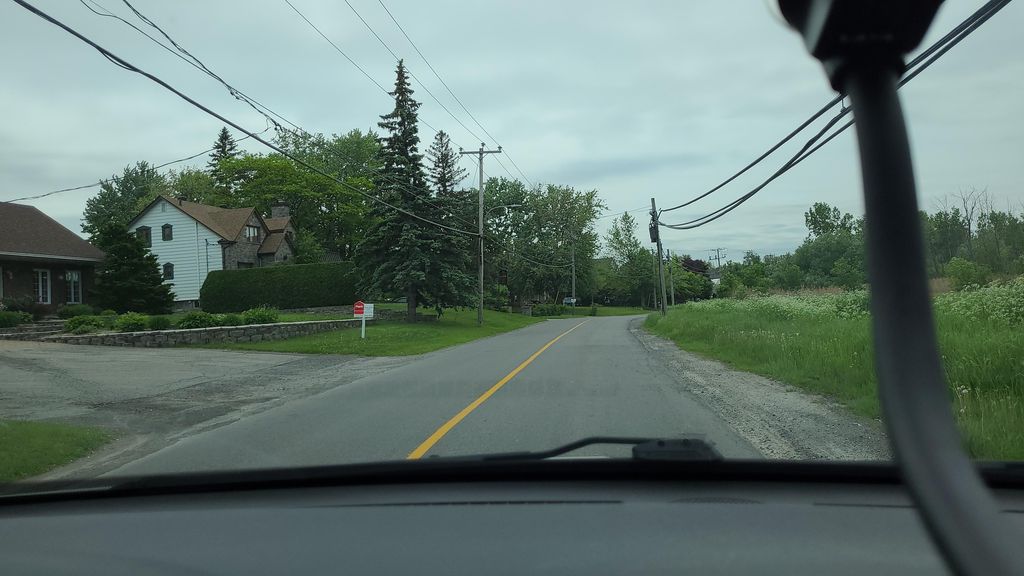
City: montreal